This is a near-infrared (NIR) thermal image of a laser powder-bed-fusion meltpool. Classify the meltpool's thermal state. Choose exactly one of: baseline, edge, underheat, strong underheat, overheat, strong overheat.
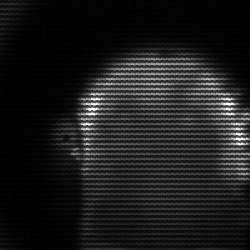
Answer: baseline